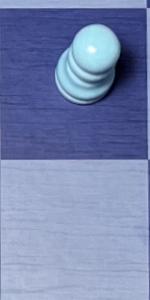
Label: Empty